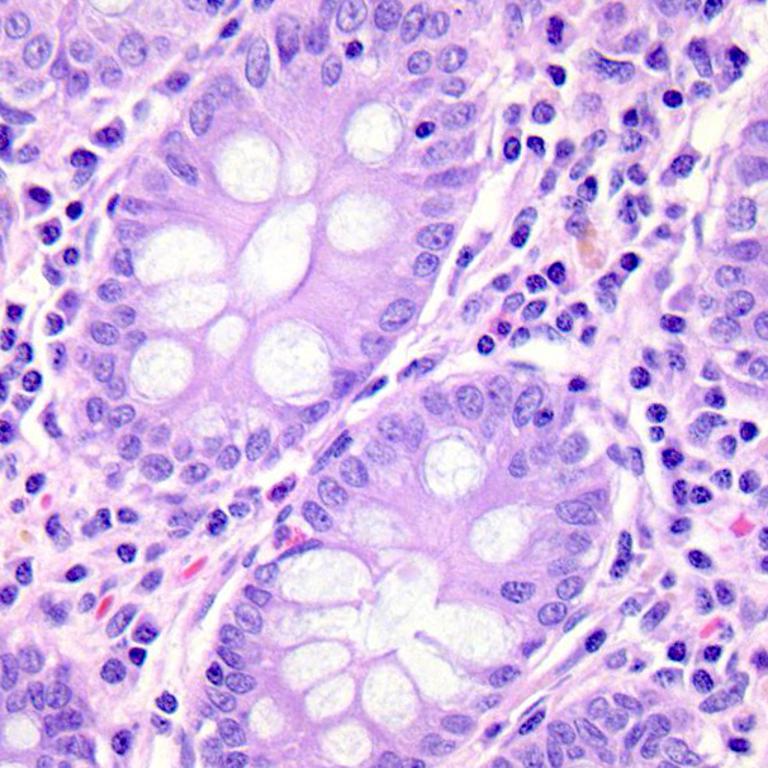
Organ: colon
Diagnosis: benign